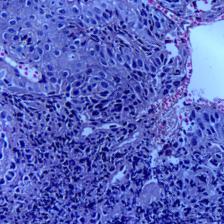
Diagnosis: OSCC